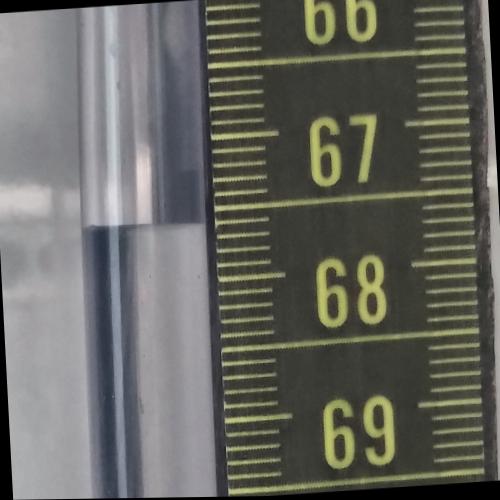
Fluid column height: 67.6 cm